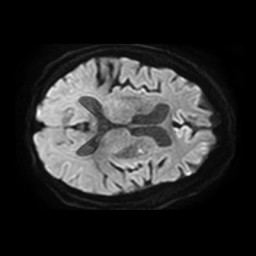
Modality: TRACE
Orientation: axial
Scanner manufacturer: philips
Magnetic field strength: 3 T
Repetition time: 4.638 s
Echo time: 0.07429 s